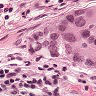
Metastatic tissue present: yes